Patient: sex M, age 61
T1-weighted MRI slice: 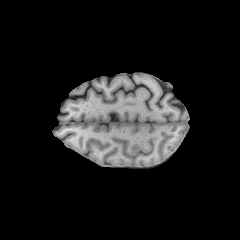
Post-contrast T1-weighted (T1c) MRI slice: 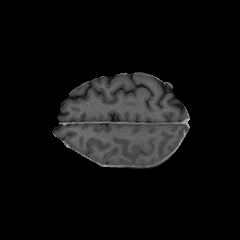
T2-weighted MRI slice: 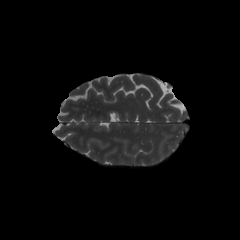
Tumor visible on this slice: no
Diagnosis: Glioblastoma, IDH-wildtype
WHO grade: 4